Chest X-ray. View position: PA
Patient age: 55
Patient sex: M
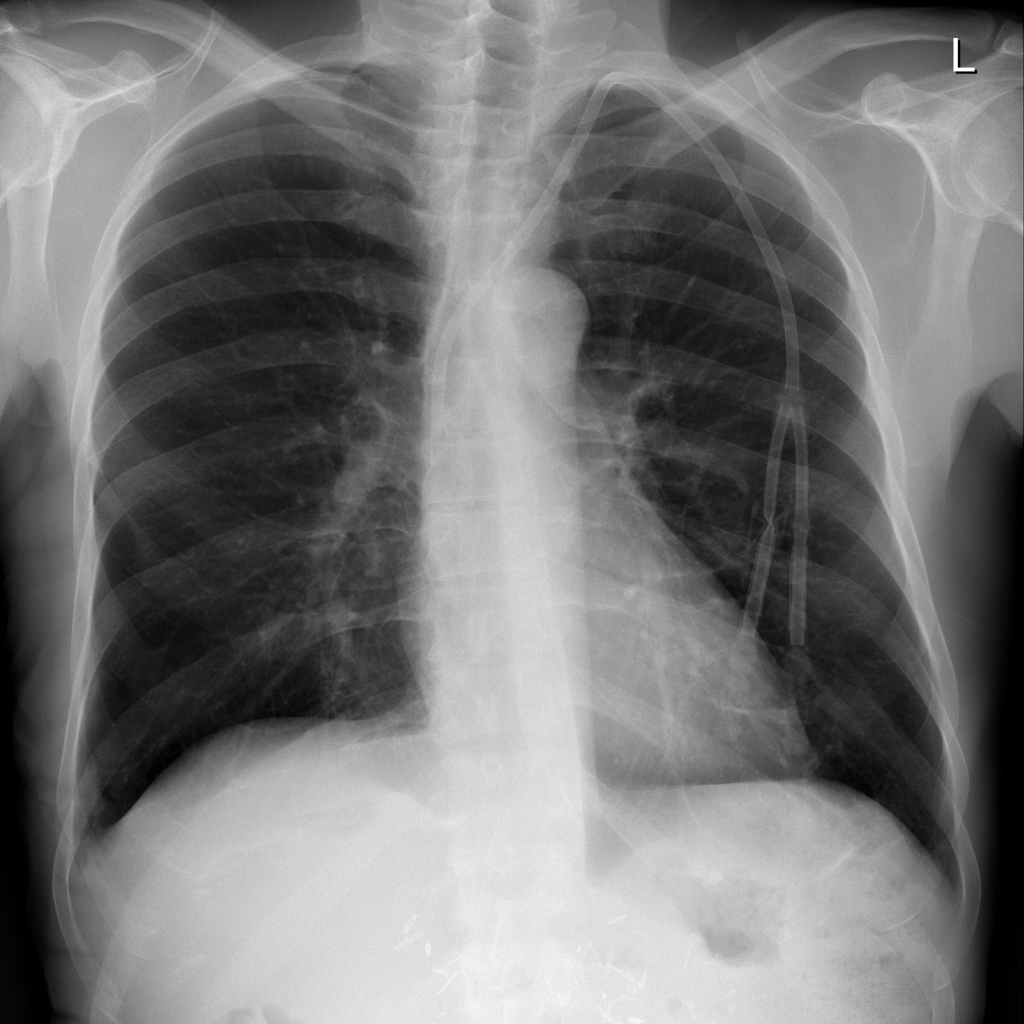
Finding: Pneumothorax